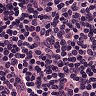
Metastatic tissue present: no